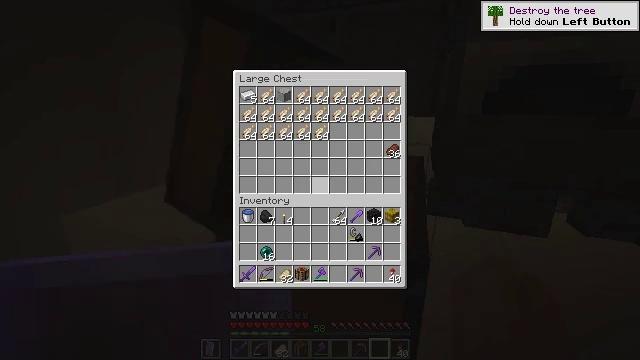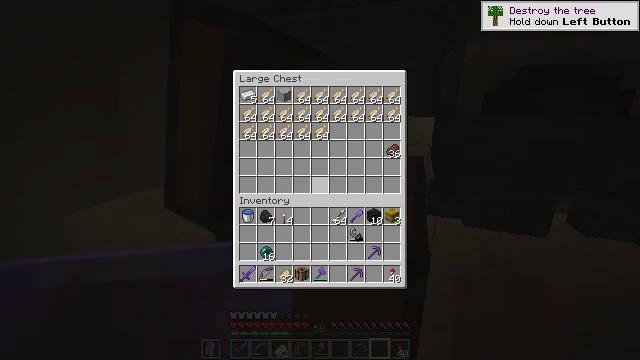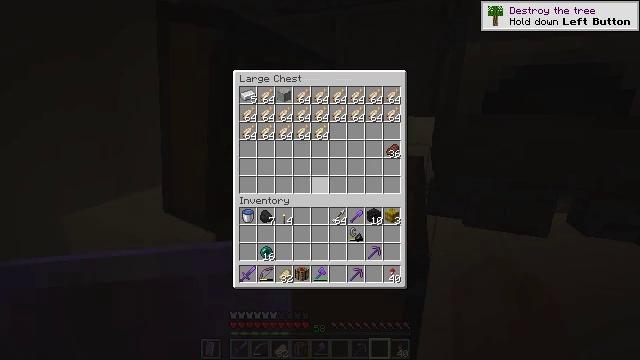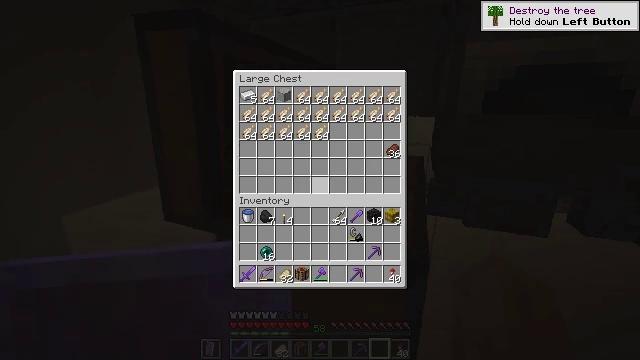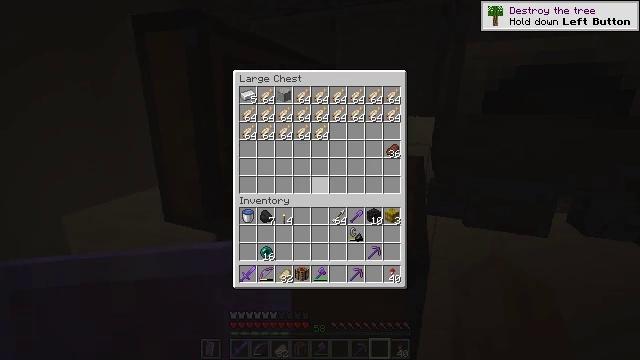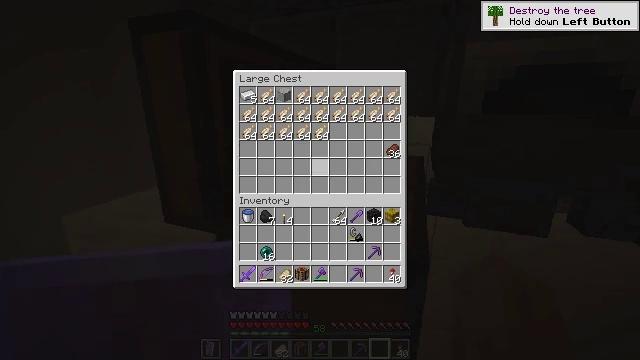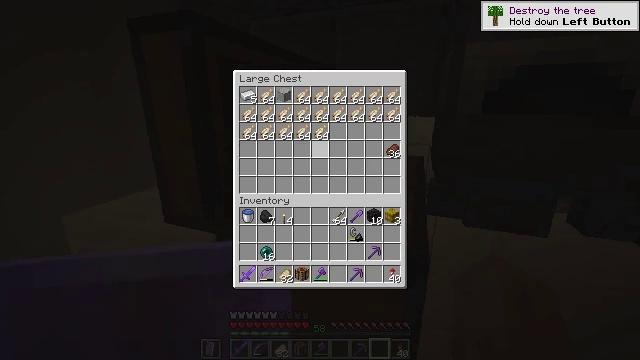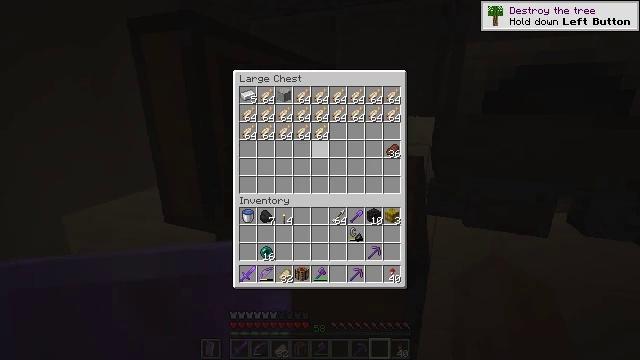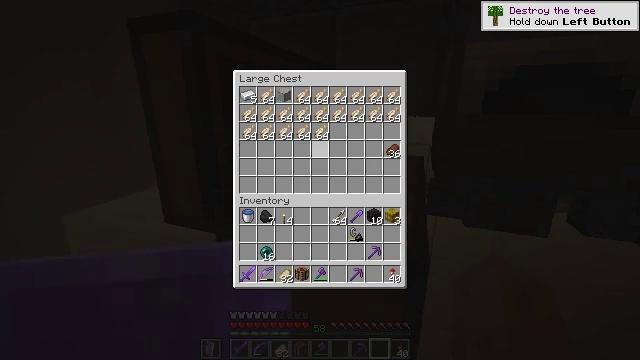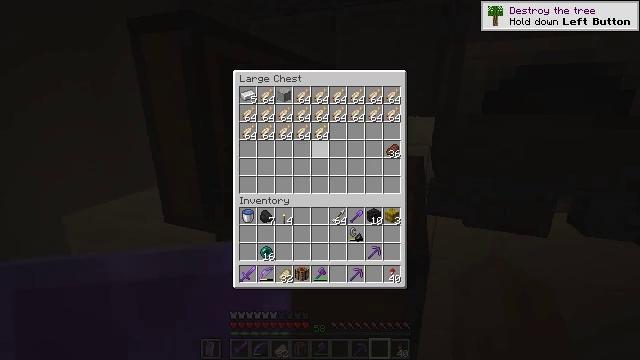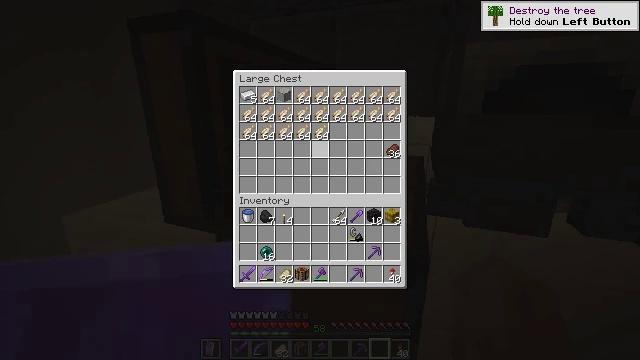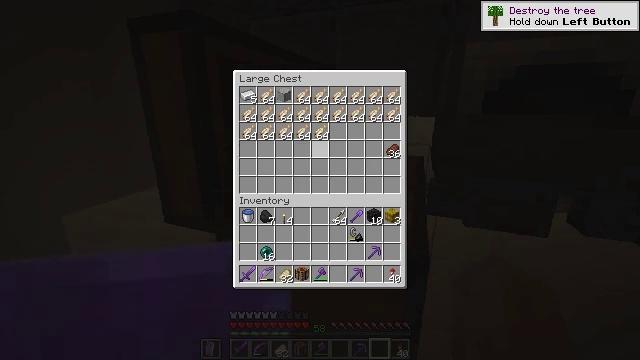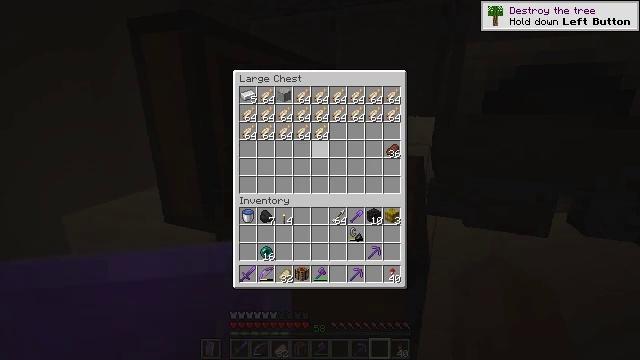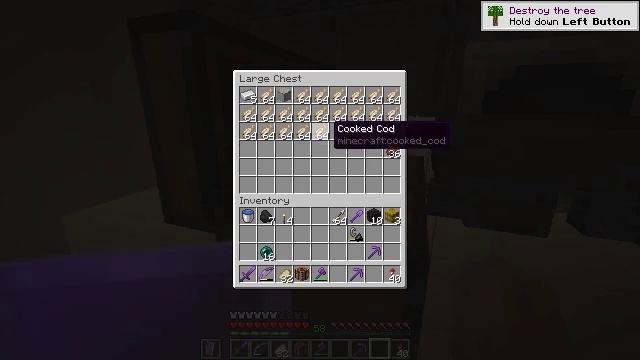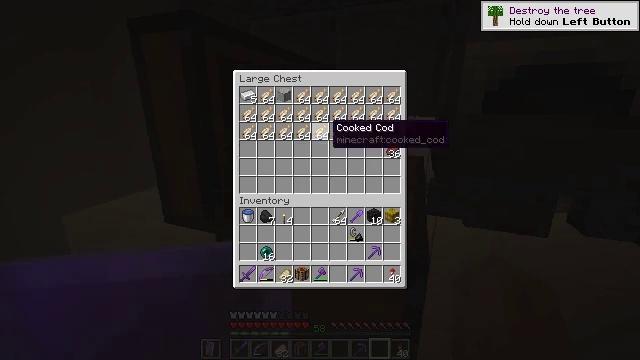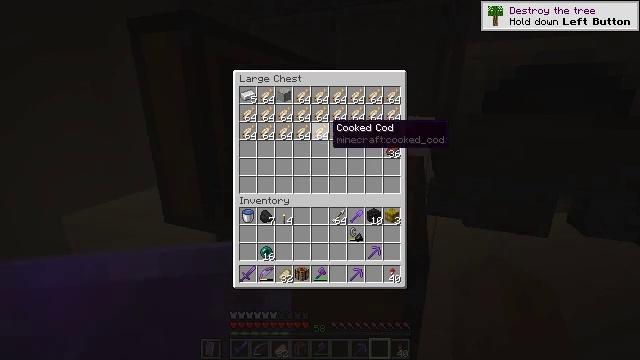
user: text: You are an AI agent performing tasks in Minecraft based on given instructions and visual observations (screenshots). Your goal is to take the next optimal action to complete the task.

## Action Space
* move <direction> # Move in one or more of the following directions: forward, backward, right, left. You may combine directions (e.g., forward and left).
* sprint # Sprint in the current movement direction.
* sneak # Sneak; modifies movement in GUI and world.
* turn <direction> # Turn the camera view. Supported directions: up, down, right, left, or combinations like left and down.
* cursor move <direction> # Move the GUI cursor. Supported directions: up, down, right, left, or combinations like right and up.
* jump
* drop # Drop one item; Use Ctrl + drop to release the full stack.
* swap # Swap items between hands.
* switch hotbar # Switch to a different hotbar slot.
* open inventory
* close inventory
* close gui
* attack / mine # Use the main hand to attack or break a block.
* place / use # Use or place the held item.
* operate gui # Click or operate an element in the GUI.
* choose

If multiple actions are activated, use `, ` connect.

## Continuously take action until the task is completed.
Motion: motion action
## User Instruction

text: Destroy the orange shulker box to move it.
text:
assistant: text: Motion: no_op
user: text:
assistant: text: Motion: no_op
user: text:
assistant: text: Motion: no_op
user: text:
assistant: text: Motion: no_op
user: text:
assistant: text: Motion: turn up
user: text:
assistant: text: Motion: turn up
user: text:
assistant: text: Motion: sneak
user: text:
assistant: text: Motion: sneak
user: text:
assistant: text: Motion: sneak
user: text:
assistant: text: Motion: sneak
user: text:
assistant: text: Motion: sneak
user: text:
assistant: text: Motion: sneak
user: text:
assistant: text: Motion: sneak
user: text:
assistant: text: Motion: sneak
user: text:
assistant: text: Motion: sneak
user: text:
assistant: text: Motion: sneak, attack / mine
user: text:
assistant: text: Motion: sneak, attack / mine
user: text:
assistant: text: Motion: sneak, attack / mine
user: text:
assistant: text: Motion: sneak
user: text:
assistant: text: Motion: no_op
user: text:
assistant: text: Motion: no_op
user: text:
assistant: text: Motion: no_op
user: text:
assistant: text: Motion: no_op
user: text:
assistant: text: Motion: no_op
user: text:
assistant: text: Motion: no_op
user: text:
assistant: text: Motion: no_op
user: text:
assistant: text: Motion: no_op
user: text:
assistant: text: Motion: no_op
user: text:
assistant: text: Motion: turn right
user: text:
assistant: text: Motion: turn right and down